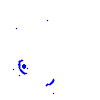
Particle: kaon